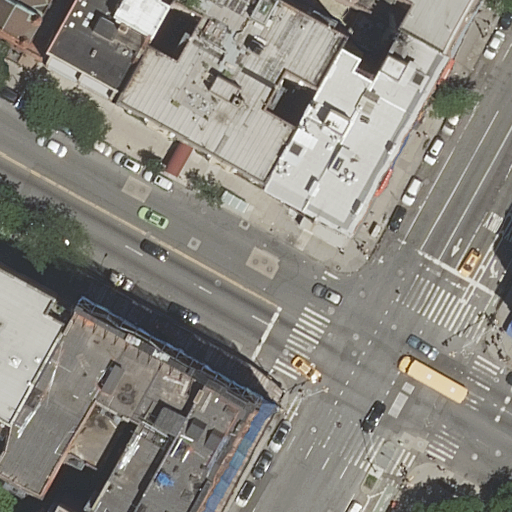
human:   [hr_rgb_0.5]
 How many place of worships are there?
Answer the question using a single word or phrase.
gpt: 1

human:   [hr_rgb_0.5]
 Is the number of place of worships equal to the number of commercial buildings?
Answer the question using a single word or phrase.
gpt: no

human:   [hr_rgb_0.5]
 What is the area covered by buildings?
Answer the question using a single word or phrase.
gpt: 4107m2

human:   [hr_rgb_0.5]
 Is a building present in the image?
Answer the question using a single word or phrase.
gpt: yes

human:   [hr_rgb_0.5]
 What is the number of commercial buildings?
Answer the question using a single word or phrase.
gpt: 0

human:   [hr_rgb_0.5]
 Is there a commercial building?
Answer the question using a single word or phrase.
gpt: no

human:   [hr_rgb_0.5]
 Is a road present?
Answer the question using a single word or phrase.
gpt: yes

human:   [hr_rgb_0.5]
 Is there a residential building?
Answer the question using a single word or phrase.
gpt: yes

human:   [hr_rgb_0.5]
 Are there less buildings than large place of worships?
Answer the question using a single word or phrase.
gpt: no

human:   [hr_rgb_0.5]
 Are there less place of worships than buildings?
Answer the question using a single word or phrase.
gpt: yes

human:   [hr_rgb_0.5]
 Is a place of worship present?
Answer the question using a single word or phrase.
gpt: yes

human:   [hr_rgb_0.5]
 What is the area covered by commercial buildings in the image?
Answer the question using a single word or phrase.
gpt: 0m2

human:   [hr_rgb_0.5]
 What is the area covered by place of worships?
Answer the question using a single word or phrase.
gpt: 577m2

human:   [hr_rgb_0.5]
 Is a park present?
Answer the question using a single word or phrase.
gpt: yes

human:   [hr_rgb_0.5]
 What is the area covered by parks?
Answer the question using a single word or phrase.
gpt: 4m2

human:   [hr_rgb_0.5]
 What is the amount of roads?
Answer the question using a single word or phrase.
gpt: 4

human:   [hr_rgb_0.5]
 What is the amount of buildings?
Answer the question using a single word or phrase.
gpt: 9

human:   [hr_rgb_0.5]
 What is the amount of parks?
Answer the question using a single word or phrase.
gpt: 1

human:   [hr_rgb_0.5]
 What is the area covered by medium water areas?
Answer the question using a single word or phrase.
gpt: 0m2

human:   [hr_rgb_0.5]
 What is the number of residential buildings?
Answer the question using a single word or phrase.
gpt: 8

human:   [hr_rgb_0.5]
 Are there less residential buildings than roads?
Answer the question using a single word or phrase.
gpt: no

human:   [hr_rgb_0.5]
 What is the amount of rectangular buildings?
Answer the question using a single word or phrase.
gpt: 6

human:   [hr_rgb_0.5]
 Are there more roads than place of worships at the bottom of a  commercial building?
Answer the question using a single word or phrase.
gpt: yes

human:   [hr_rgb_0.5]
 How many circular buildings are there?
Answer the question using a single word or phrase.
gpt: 0

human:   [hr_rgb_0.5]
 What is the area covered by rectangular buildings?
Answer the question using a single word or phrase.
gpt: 2021m2

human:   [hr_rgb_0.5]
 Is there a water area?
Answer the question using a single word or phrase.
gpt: no

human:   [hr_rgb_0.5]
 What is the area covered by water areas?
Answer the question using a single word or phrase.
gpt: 0m2

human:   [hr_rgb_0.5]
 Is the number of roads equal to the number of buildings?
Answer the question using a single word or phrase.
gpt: no

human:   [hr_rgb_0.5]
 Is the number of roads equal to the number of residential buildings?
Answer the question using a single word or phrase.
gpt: no

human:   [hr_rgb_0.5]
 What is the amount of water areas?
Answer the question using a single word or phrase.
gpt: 0

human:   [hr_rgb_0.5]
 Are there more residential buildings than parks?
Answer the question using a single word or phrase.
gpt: yes

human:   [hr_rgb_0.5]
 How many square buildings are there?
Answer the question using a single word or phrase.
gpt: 0

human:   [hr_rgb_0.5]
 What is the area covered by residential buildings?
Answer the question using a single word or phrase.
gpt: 3530m2

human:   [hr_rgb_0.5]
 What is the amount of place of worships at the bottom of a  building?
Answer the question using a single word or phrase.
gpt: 0

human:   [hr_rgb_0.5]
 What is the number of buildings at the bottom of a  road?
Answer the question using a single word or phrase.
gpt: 2

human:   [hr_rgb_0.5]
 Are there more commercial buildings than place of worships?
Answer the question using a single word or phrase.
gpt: no

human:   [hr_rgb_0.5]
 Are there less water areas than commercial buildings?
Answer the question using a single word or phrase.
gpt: no

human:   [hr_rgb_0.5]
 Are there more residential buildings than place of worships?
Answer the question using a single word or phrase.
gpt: yes

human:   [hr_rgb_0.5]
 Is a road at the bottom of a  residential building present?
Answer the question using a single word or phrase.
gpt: yes

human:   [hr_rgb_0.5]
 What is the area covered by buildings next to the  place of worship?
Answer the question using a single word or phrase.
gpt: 4107m2

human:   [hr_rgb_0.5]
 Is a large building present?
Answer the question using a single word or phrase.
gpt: yes

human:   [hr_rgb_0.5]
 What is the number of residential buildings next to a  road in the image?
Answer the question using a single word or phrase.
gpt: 8

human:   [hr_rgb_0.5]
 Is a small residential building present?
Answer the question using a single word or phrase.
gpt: yes

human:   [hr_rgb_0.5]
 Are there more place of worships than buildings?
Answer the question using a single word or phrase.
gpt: no

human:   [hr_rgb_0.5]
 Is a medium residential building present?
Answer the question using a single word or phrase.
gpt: yes

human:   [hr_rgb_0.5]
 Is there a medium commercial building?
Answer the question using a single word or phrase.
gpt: no

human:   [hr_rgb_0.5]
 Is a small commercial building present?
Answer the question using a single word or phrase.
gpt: no

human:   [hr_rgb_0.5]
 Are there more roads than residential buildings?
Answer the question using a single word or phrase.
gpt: no

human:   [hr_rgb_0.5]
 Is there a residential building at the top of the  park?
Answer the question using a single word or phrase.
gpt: yes

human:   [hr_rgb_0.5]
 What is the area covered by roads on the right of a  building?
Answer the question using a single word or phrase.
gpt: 0m2

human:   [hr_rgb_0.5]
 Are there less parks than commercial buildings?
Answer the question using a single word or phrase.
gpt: no

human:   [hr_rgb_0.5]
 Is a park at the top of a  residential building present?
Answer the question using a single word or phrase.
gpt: no

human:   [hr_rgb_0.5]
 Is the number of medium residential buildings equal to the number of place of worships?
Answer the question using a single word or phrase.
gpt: no

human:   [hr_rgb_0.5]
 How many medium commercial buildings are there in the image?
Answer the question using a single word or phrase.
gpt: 0

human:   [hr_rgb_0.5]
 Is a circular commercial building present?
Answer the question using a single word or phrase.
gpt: no

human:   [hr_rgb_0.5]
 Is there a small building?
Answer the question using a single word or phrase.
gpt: yes

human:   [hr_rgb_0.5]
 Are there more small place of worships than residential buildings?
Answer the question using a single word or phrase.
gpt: no

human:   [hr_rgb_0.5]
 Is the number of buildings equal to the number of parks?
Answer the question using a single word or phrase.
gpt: no

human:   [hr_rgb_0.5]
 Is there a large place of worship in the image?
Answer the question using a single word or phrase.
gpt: yes

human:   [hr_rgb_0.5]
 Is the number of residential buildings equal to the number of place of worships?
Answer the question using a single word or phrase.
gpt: no

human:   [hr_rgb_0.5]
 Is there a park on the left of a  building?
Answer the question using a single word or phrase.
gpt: no

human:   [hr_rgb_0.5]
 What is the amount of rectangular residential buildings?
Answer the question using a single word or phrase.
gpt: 6

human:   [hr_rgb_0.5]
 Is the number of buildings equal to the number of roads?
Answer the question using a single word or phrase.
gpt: no

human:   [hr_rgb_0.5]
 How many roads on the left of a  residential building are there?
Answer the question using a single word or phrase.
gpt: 1